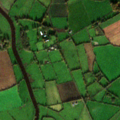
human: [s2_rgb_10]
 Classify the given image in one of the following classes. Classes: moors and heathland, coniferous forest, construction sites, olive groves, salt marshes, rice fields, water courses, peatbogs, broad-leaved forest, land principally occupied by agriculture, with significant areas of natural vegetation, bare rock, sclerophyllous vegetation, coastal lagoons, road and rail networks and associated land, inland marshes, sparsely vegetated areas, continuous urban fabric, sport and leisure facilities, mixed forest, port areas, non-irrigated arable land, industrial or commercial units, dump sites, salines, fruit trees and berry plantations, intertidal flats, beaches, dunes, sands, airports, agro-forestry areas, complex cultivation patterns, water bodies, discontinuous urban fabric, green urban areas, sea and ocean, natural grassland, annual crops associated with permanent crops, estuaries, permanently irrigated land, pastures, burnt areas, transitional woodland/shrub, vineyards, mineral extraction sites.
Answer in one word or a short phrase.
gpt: non-irrigated arable land, pastures, complex cultivation patterns